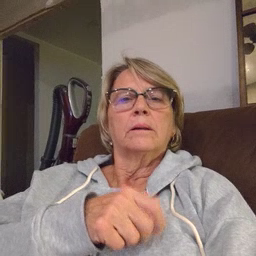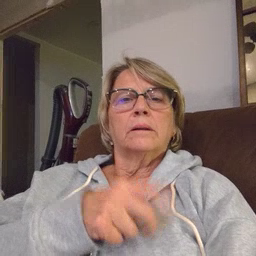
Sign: make